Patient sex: F
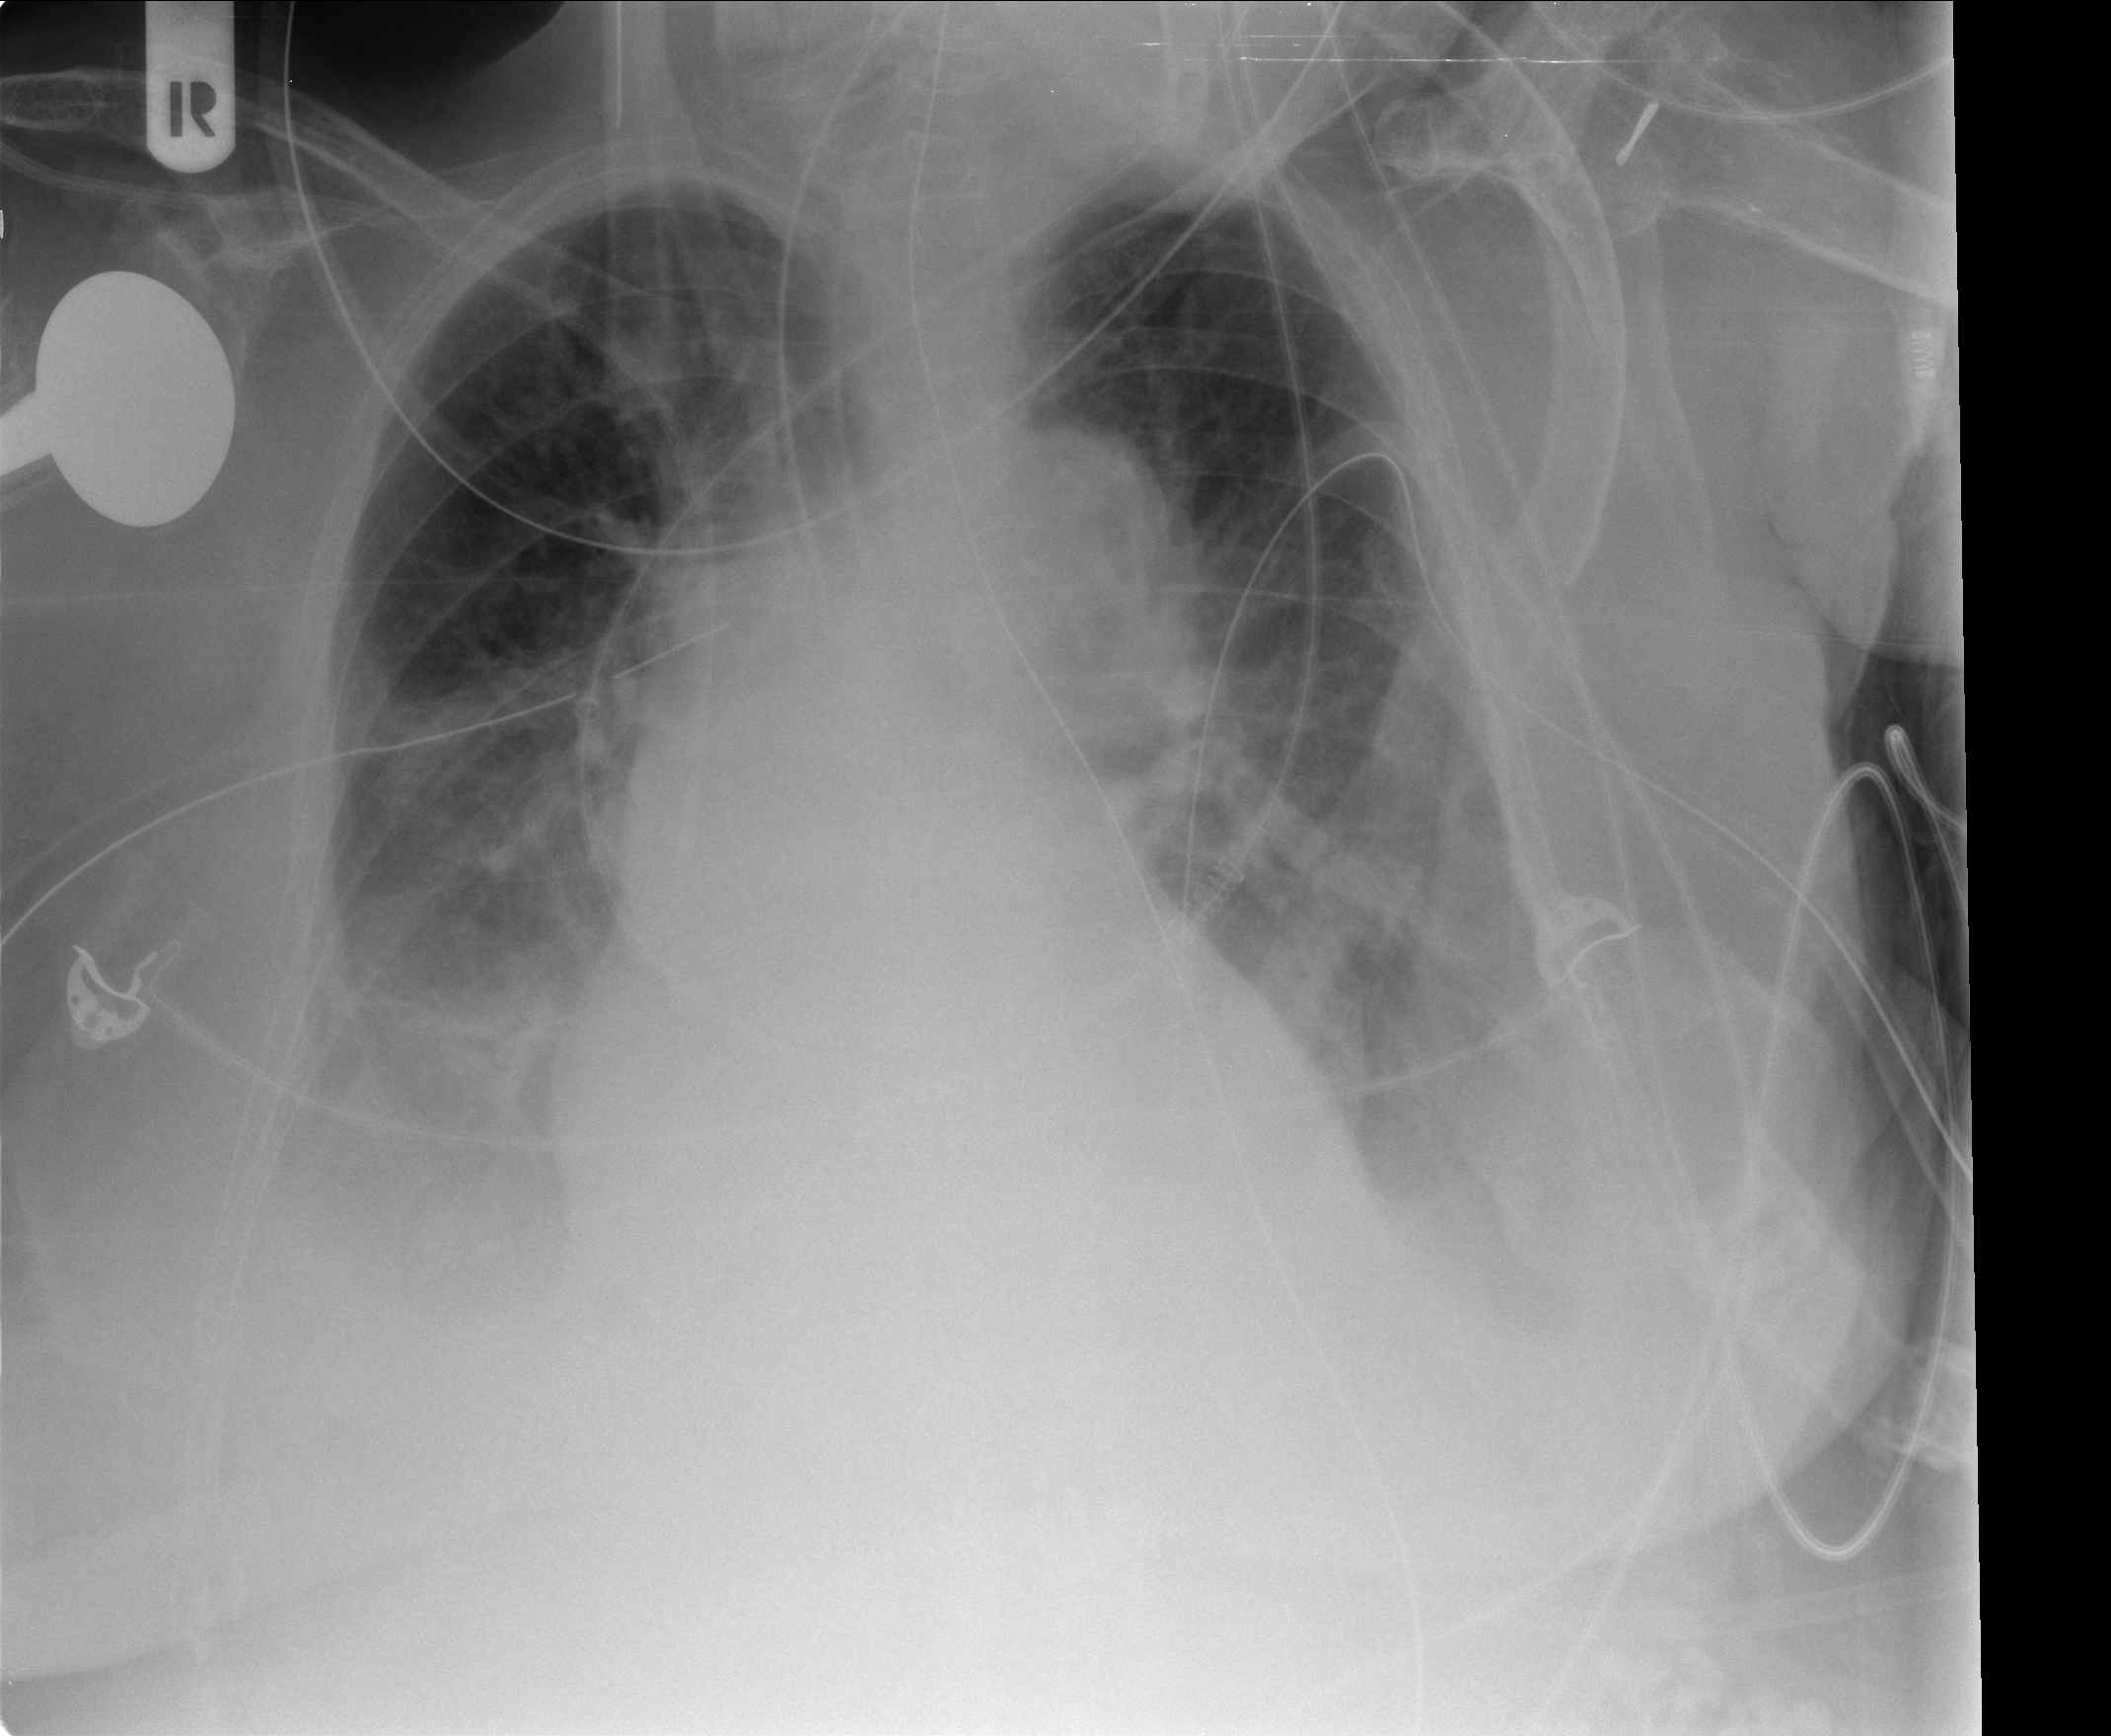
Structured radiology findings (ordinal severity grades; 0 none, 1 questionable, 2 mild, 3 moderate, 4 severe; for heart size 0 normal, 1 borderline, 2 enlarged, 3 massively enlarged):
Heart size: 2
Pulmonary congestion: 2
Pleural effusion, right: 3
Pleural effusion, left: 3
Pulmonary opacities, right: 0
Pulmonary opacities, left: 0
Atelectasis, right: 3
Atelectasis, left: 3